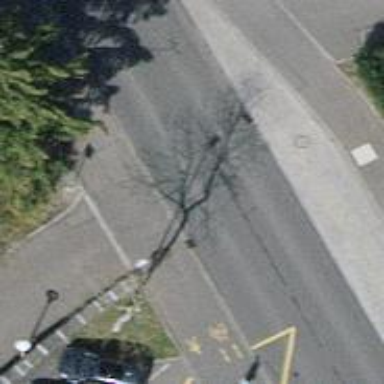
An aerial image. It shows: Bus stop with stop position for public transport.